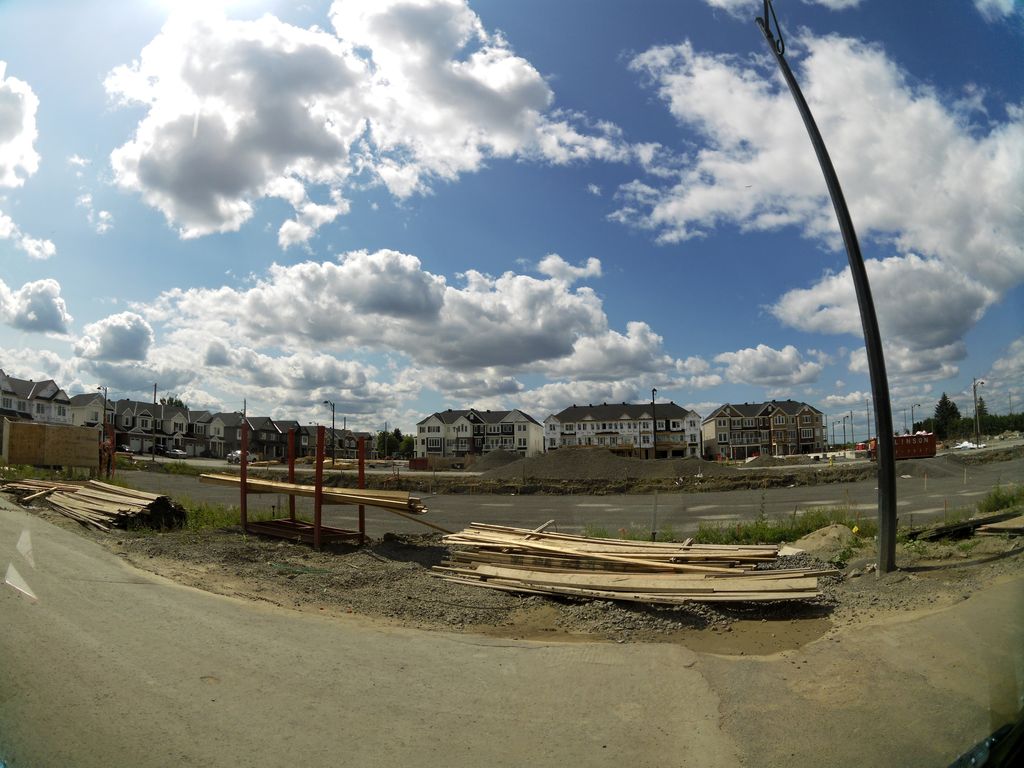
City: ottawa-gatineau